Field crop: maize
Growth stage: 2
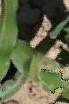
Species: maize